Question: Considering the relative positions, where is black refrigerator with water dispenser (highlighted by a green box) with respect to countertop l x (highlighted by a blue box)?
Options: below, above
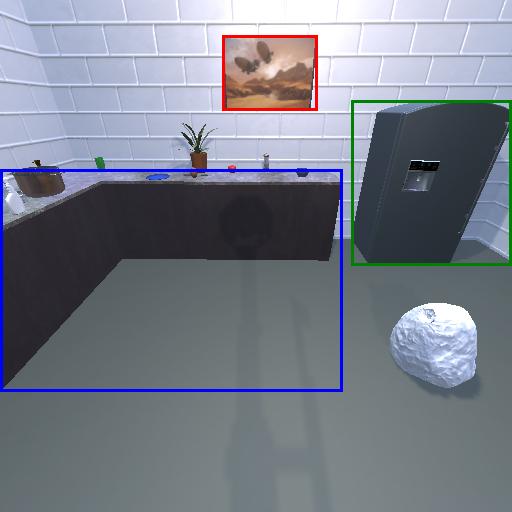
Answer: below